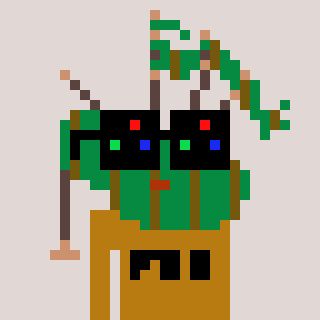
a pixel art character with square black sunglasses, a bagpipe-shaped head and a gold-colored body on a warm background